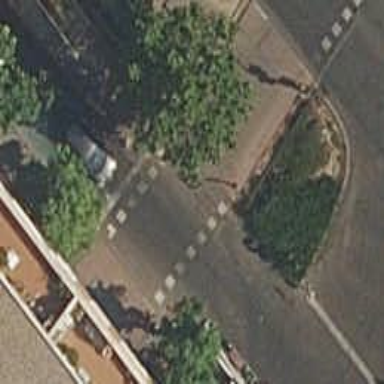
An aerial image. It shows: Road crossing with traffic signals.